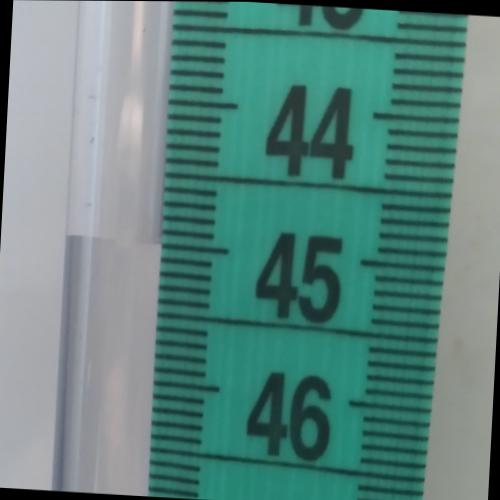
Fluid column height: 45.0 cm